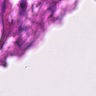
Metastatic tissue present: no